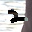
Label: 2